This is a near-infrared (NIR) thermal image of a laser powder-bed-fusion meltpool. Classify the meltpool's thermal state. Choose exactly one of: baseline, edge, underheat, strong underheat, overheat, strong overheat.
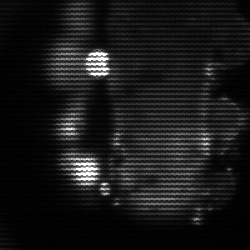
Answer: strong underheat